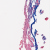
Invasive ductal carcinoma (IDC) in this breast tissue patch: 0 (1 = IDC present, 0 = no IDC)